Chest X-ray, PA view. Patient: 37 years old, sex M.
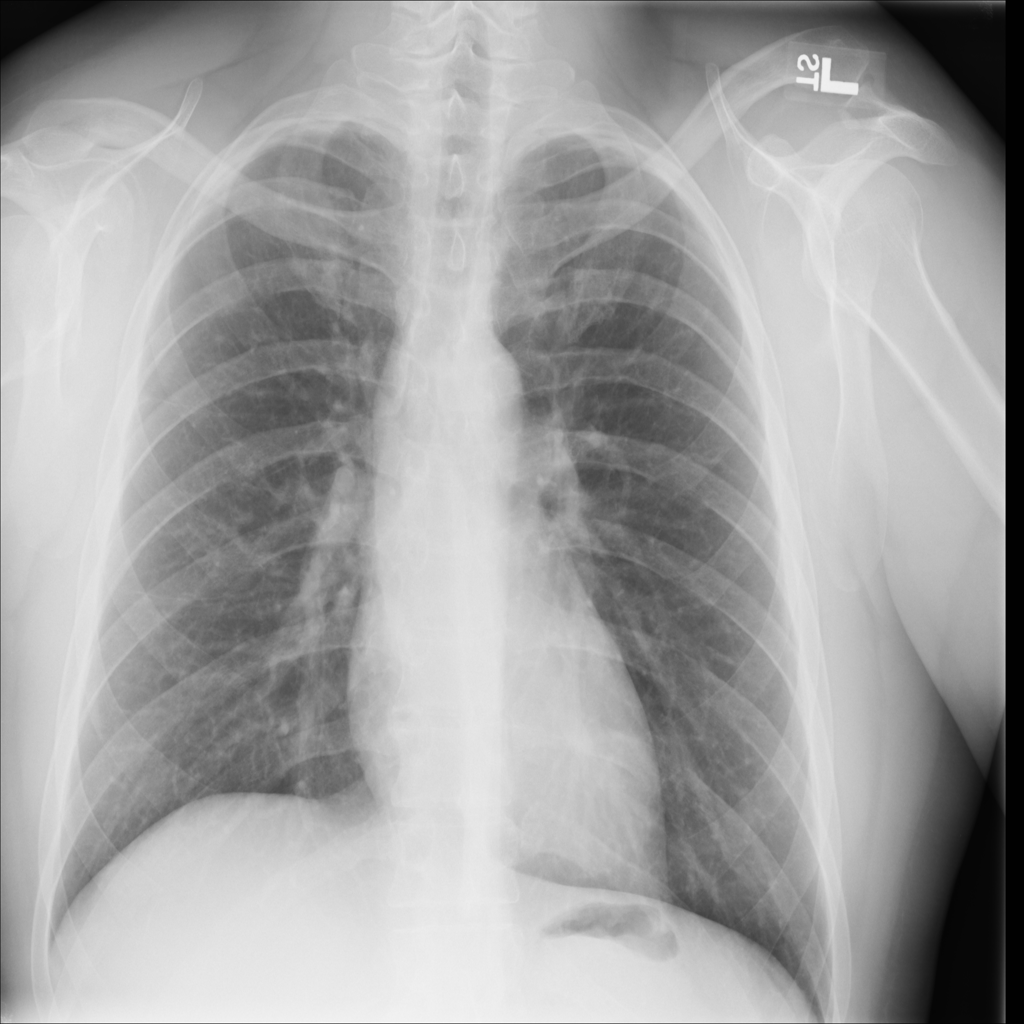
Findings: No Finding